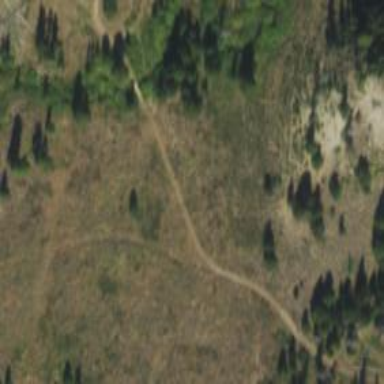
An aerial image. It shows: Trail road suitable for tracking.